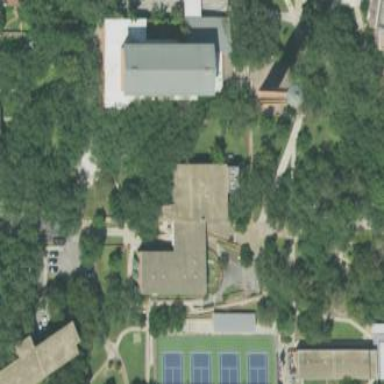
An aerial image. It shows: College building.